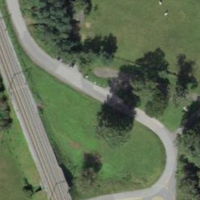
EUNIS habitat code: 55
Species observed at this site:
Phytolacca americana